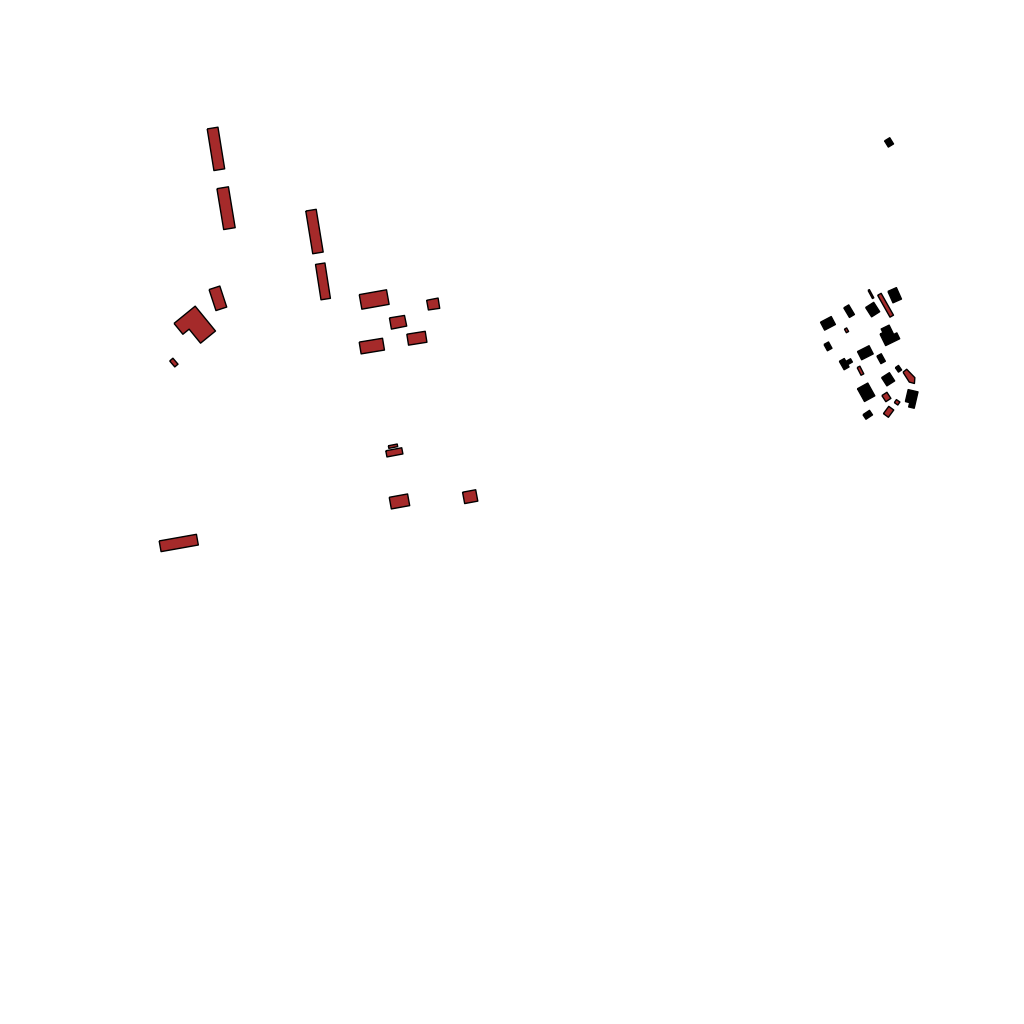
Tags: overhead vector_map, industrial, recreation, residential, individual_rise, density_1, Building, Facility, 1.0 km²